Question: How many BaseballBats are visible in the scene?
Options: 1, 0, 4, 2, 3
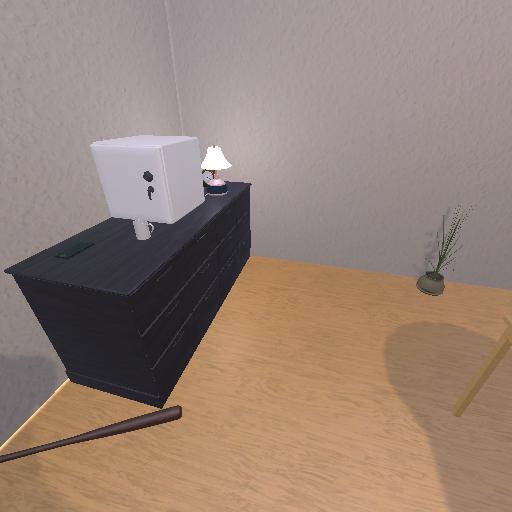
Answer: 1